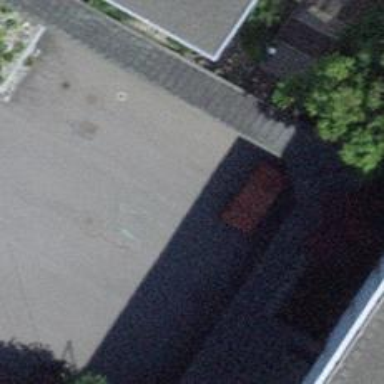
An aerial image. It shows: View of roof of building.